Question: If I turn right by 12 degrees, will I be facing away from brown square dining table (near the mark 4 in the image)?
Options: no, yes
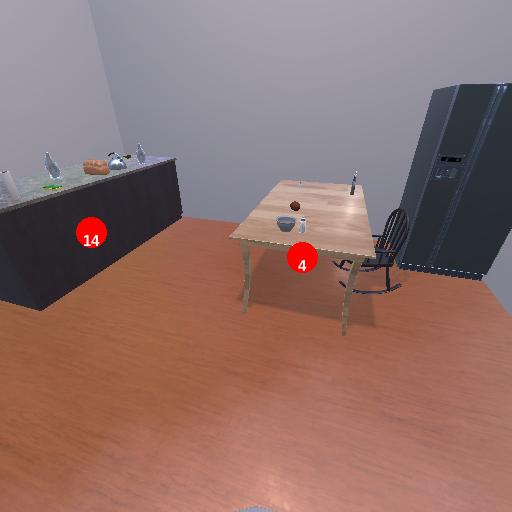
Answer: no